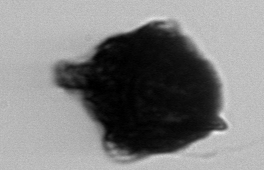
Label: Gonyaulax